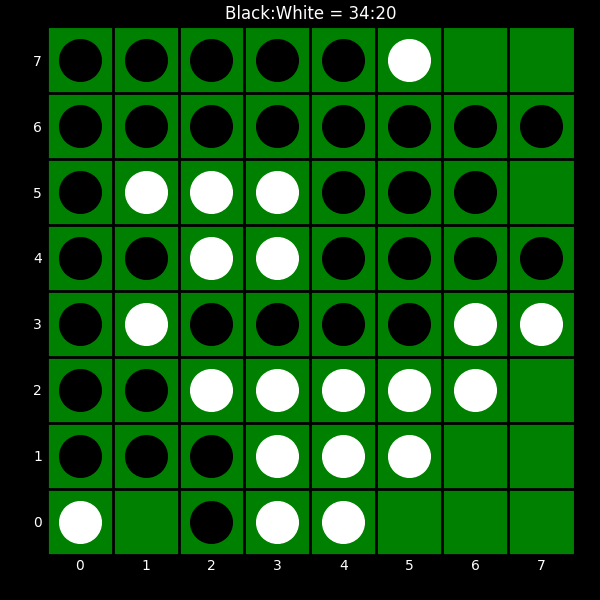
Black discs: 34
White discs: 20